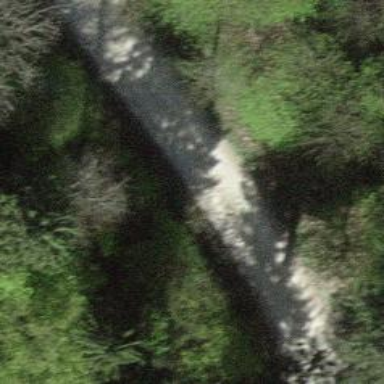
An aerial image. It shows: Unpaved track with grade2 tracktype.